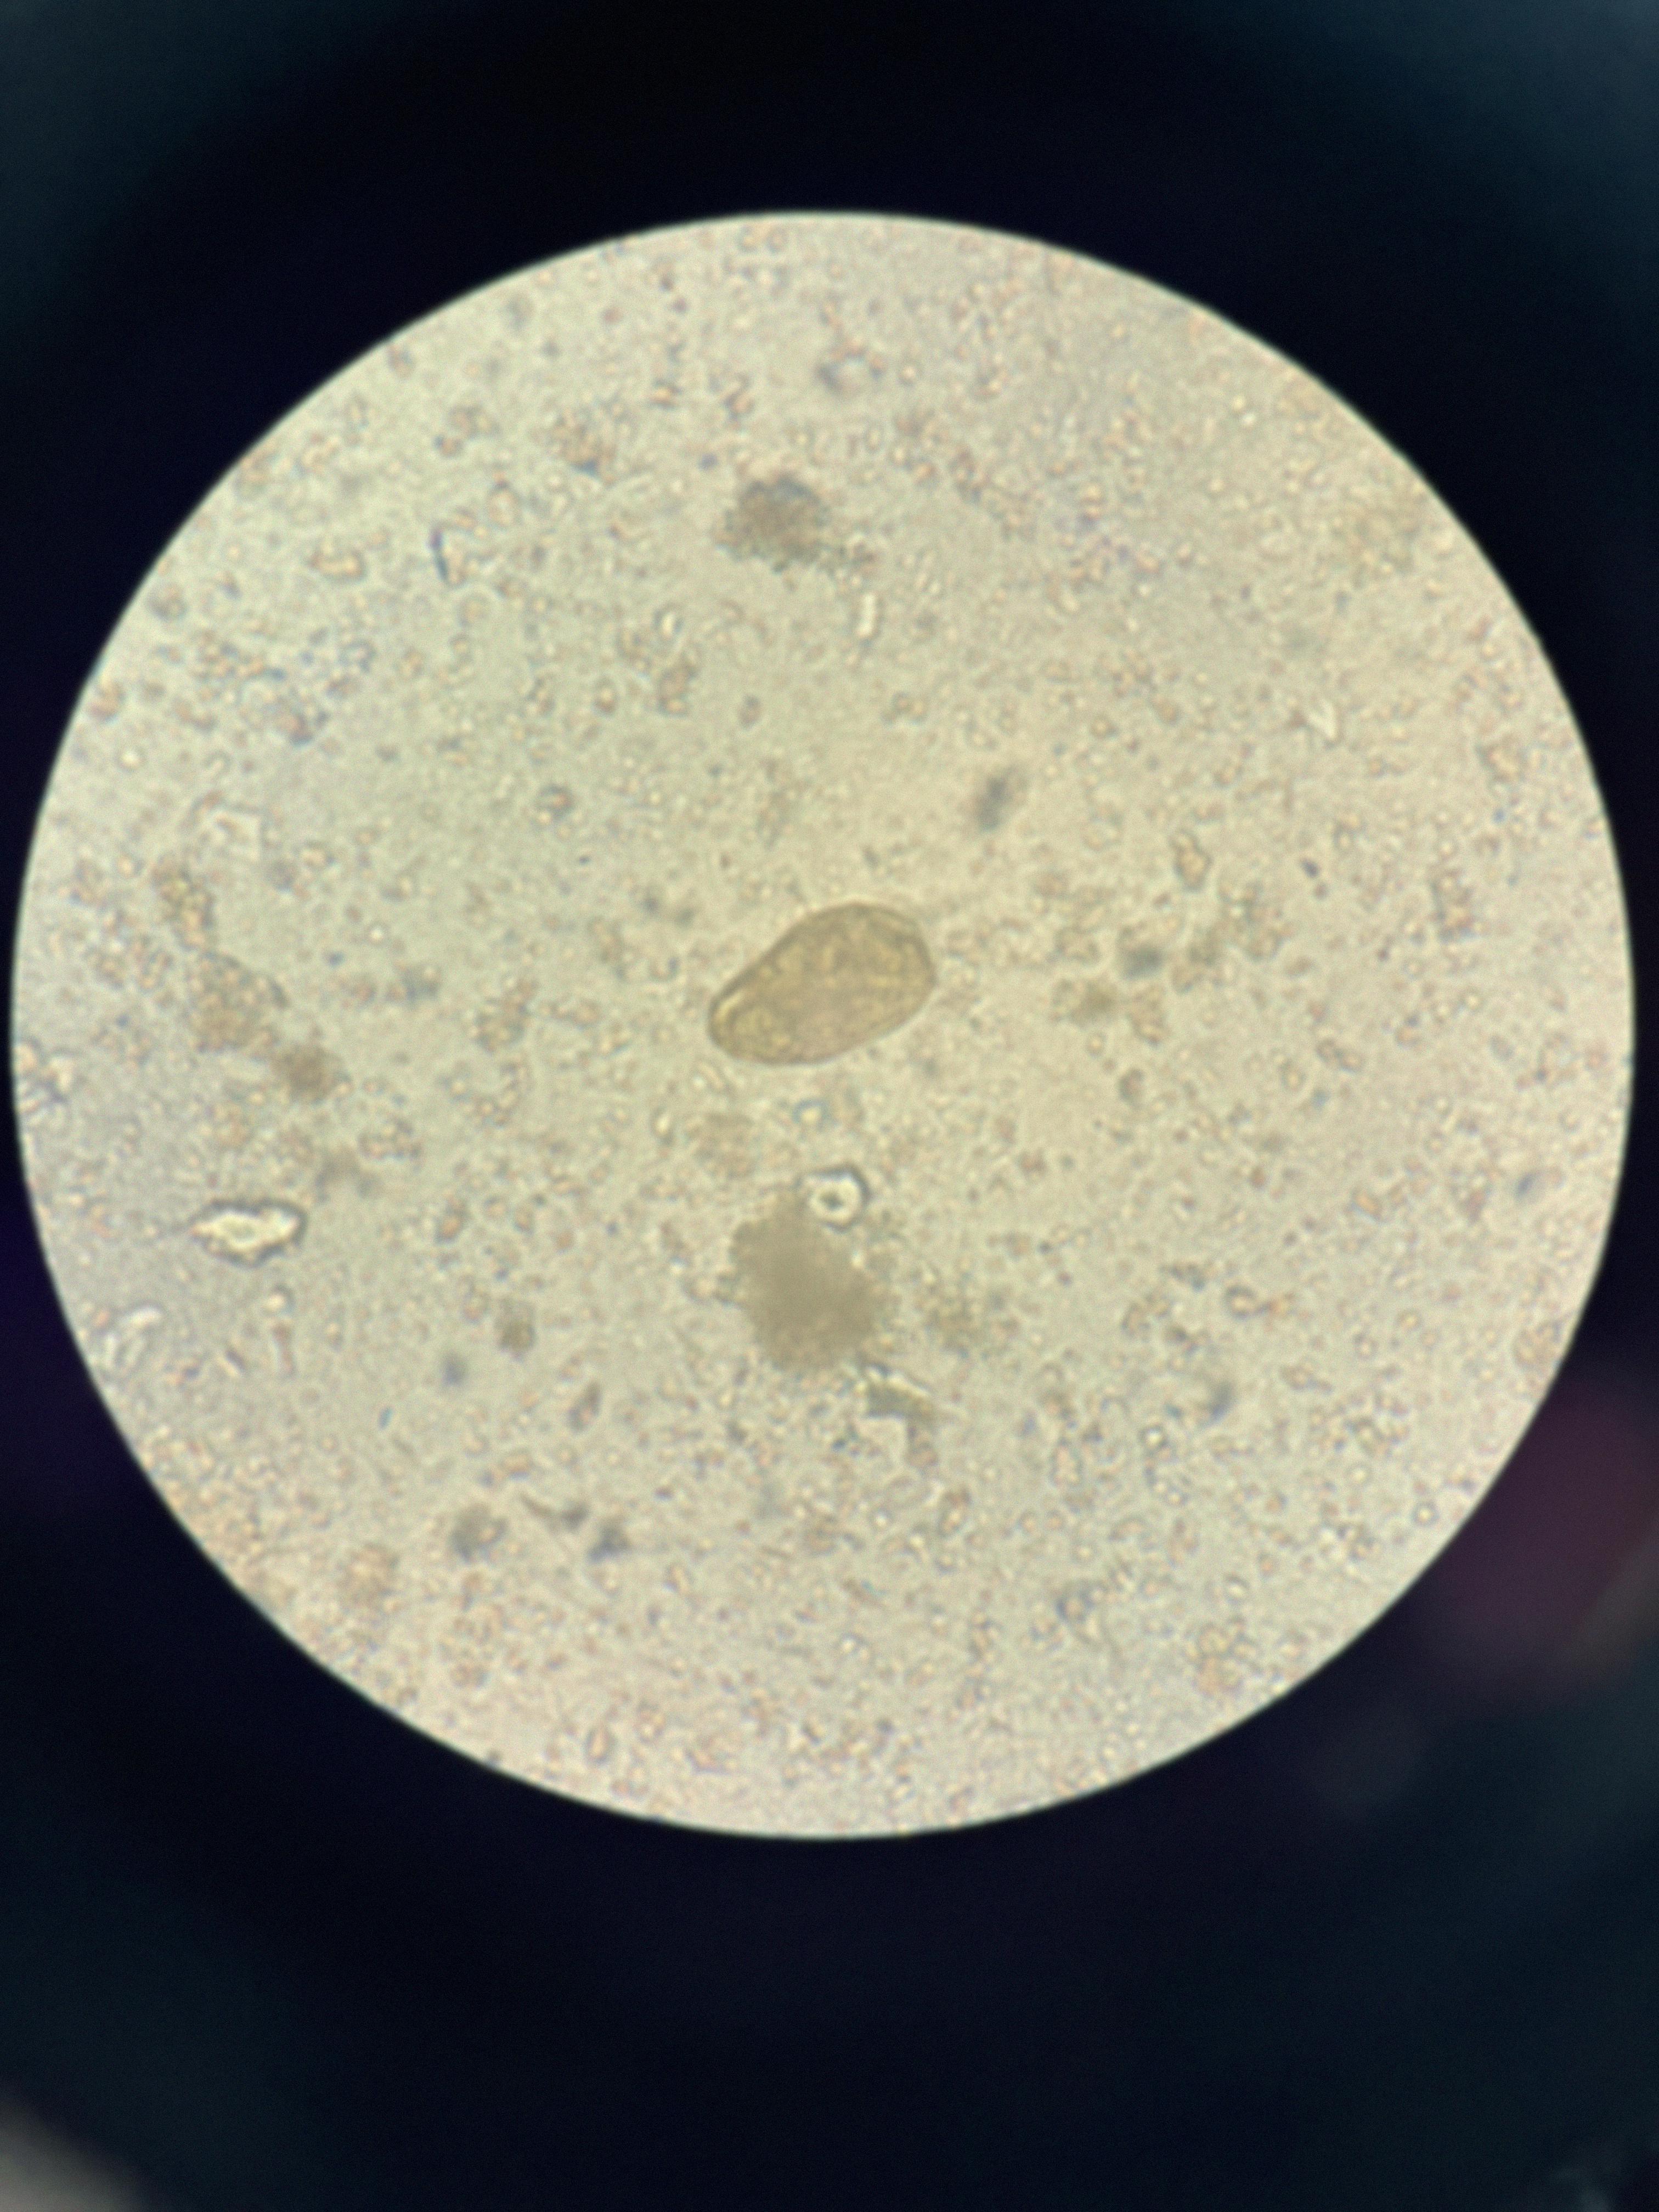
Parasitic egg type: Paragonimus spp